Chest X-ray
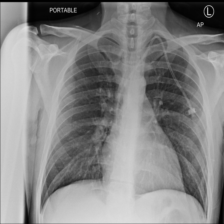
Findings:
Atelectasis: negative
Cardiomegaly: negative
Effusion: negative
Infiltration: negative
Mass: negative
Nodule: negative
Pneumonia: negative
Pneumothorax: negative
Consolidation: negative
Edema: negative
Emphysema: negative
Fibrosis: negative
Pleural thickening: negative
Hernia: negative